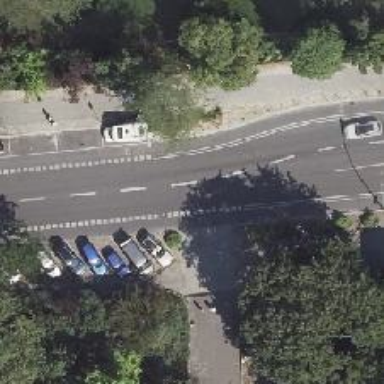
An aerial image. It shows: Residential road with asphalt surface. There is separate sidewalk and exclusive lanes for cyclists on both sides of the road.